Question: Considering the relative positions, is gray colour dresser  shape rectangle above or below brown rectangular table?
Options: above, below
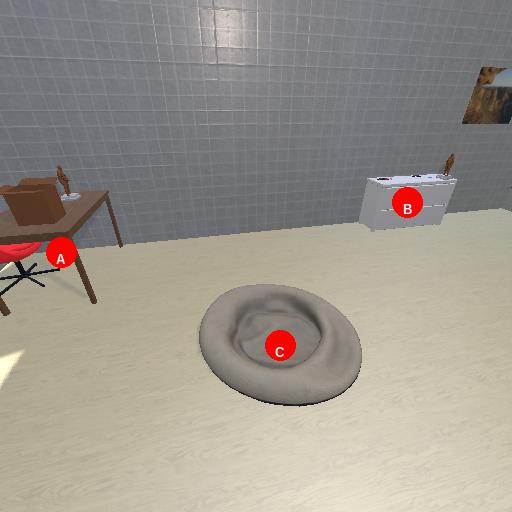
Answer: above